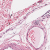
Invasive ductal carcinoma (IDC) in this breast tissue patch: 0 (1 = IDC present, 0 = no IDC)